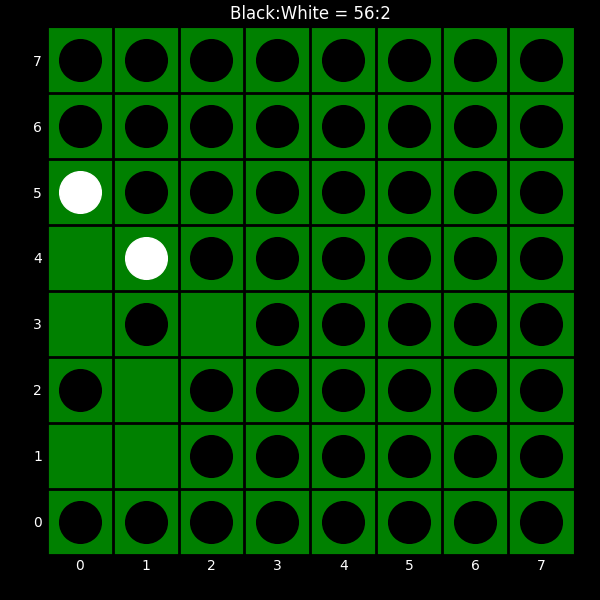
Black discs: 56
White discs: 2